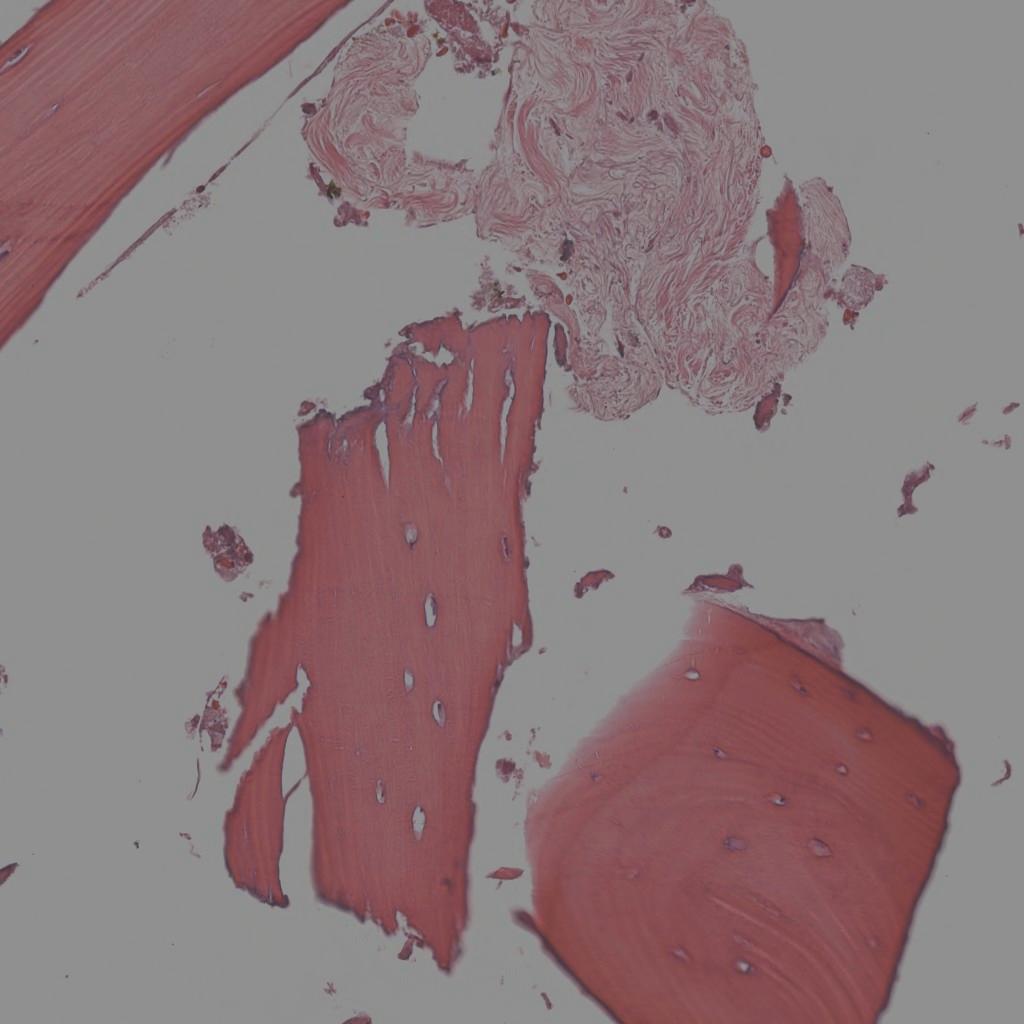
Label: Non-Tumor